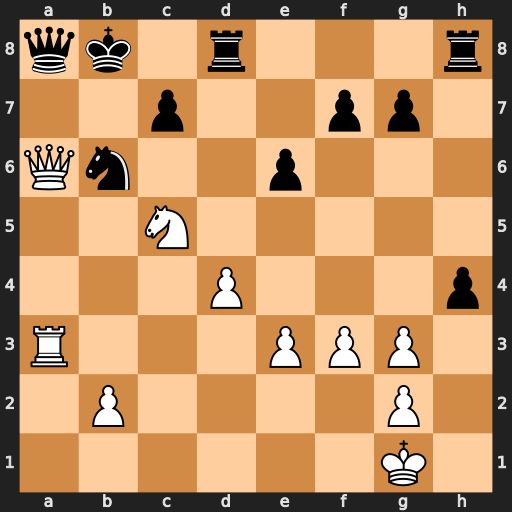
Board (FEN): qk1r3r/2p2pp1/Qn2p3/2N5/3P3p/R3PPP1/1P4P1/6K1
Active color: w
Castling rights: -
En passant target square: -
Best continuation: Qb5 Qd5 e4 Qxd4+ Kh2 hxg3+ Kxg3 Qd6+ f4 Qxc5 Qxc5